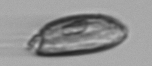
Label: Katodinium_or_Torodinium